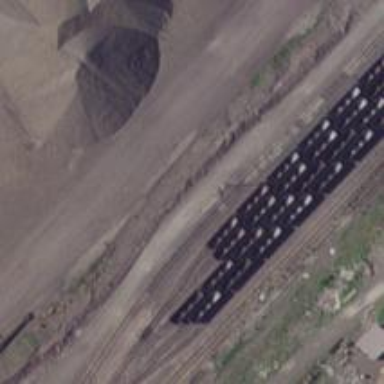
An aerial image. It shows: Railway spur service.